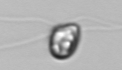
Label: flagellate_morphotype1